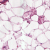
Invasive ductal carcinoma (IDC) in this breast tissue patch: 0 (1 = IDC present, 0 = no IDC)